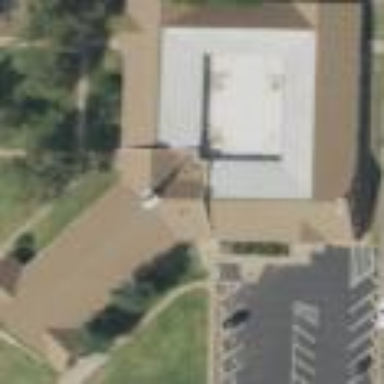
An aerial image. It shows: Building that serves as place of worship.